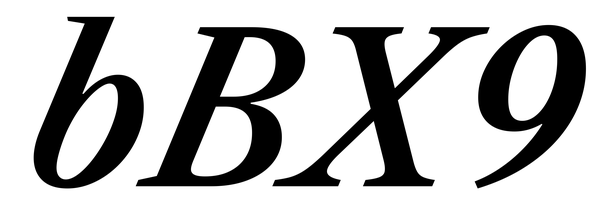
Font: LibreCaslonText-Italic_SemiBold_Italic